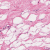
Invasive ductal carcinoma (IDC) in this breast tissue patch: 0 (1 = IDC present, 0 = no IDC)